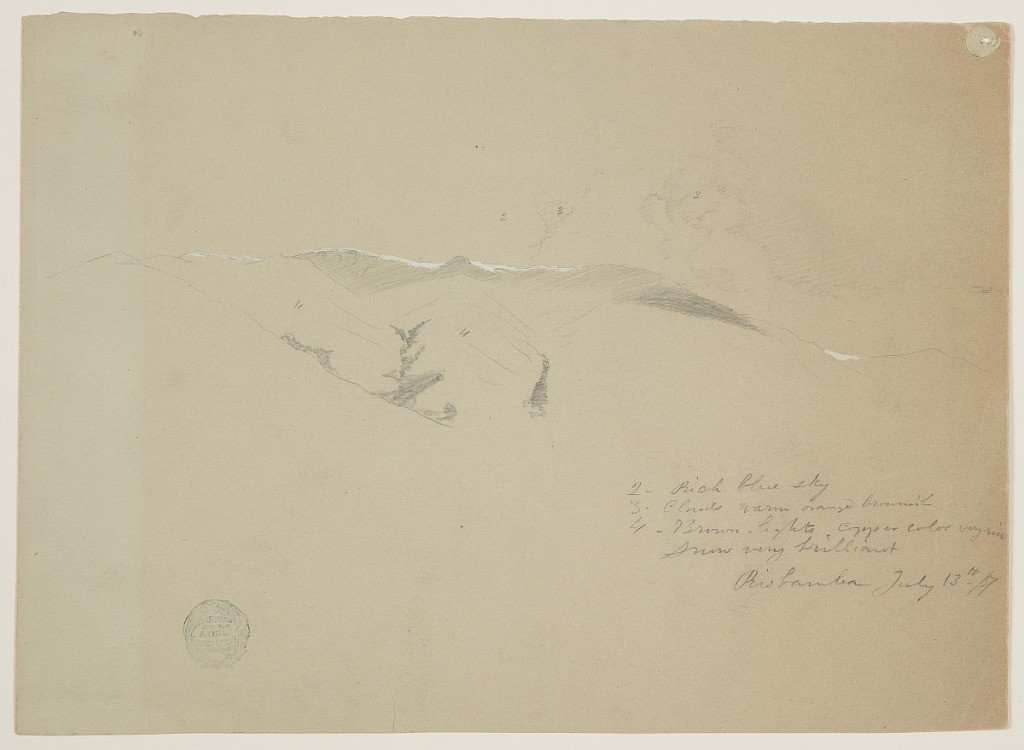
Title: Mountain View from Riobamba, Ecuador
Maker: Frederic Edwin Church, American, 1826–1900
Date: July 13, 1857
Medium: Graphite, brush and white gouache on gray-green wove paper
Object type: Drawing
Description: Landscape sketch showing a view of a mountain range and clouds from the city of Riobamba, Ecuador. Ridges and ravines of the mountainside are visible at center. Snow-capped mountaintops shown along the ridge. In the background, some clouds float in an otherwise clear sky.